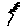
Label: zigzag